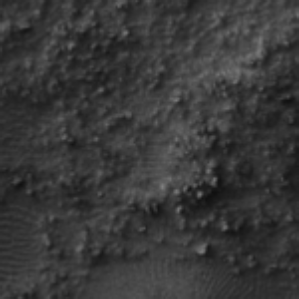
Label: frost